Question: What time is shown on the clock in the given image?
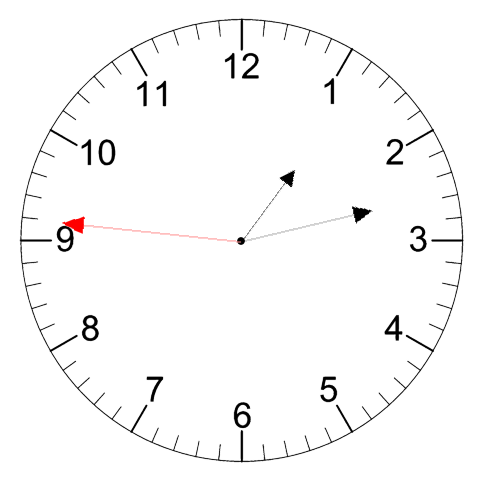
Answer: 01:12:46